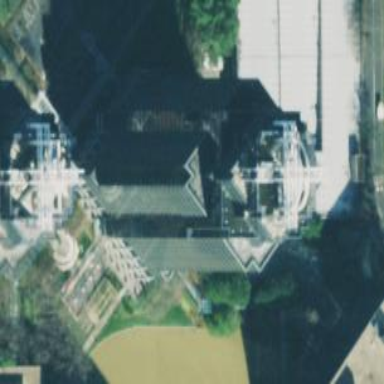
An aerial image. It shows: Office building.